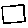
Label: square